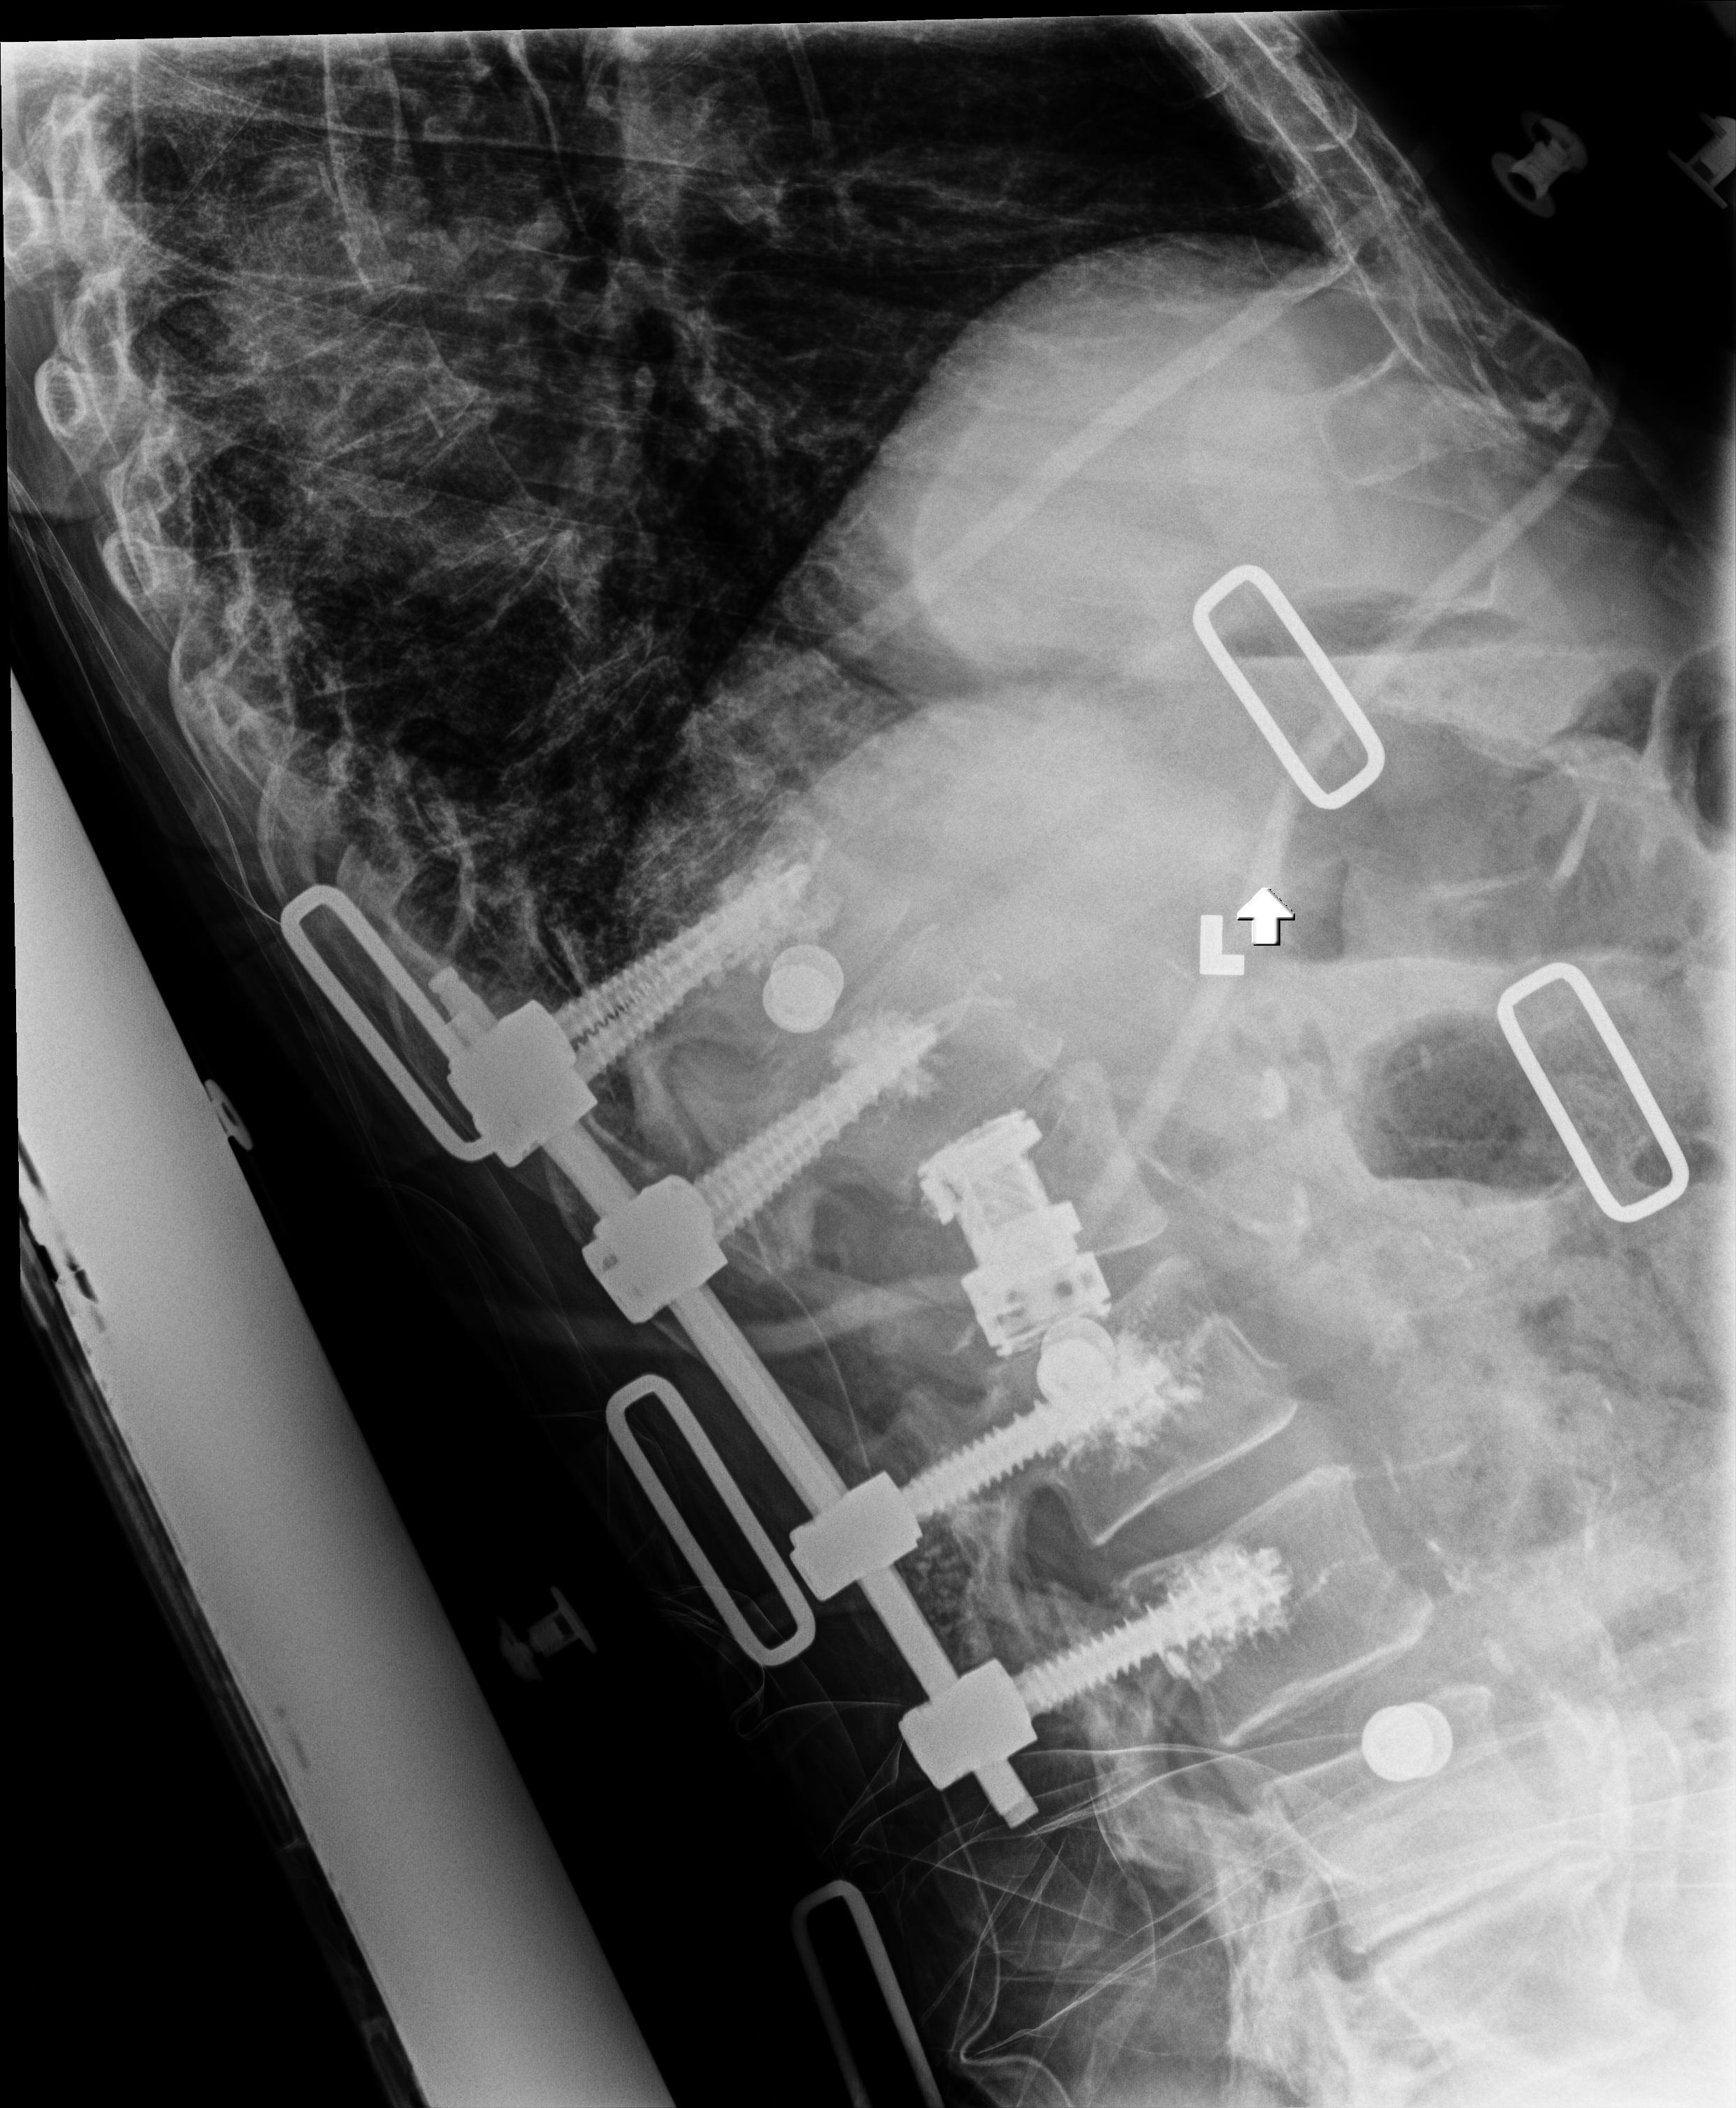
View: LATERAL
Implant manufacturer: medtronic solera